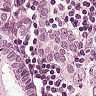
Metastatic tissue present: yes